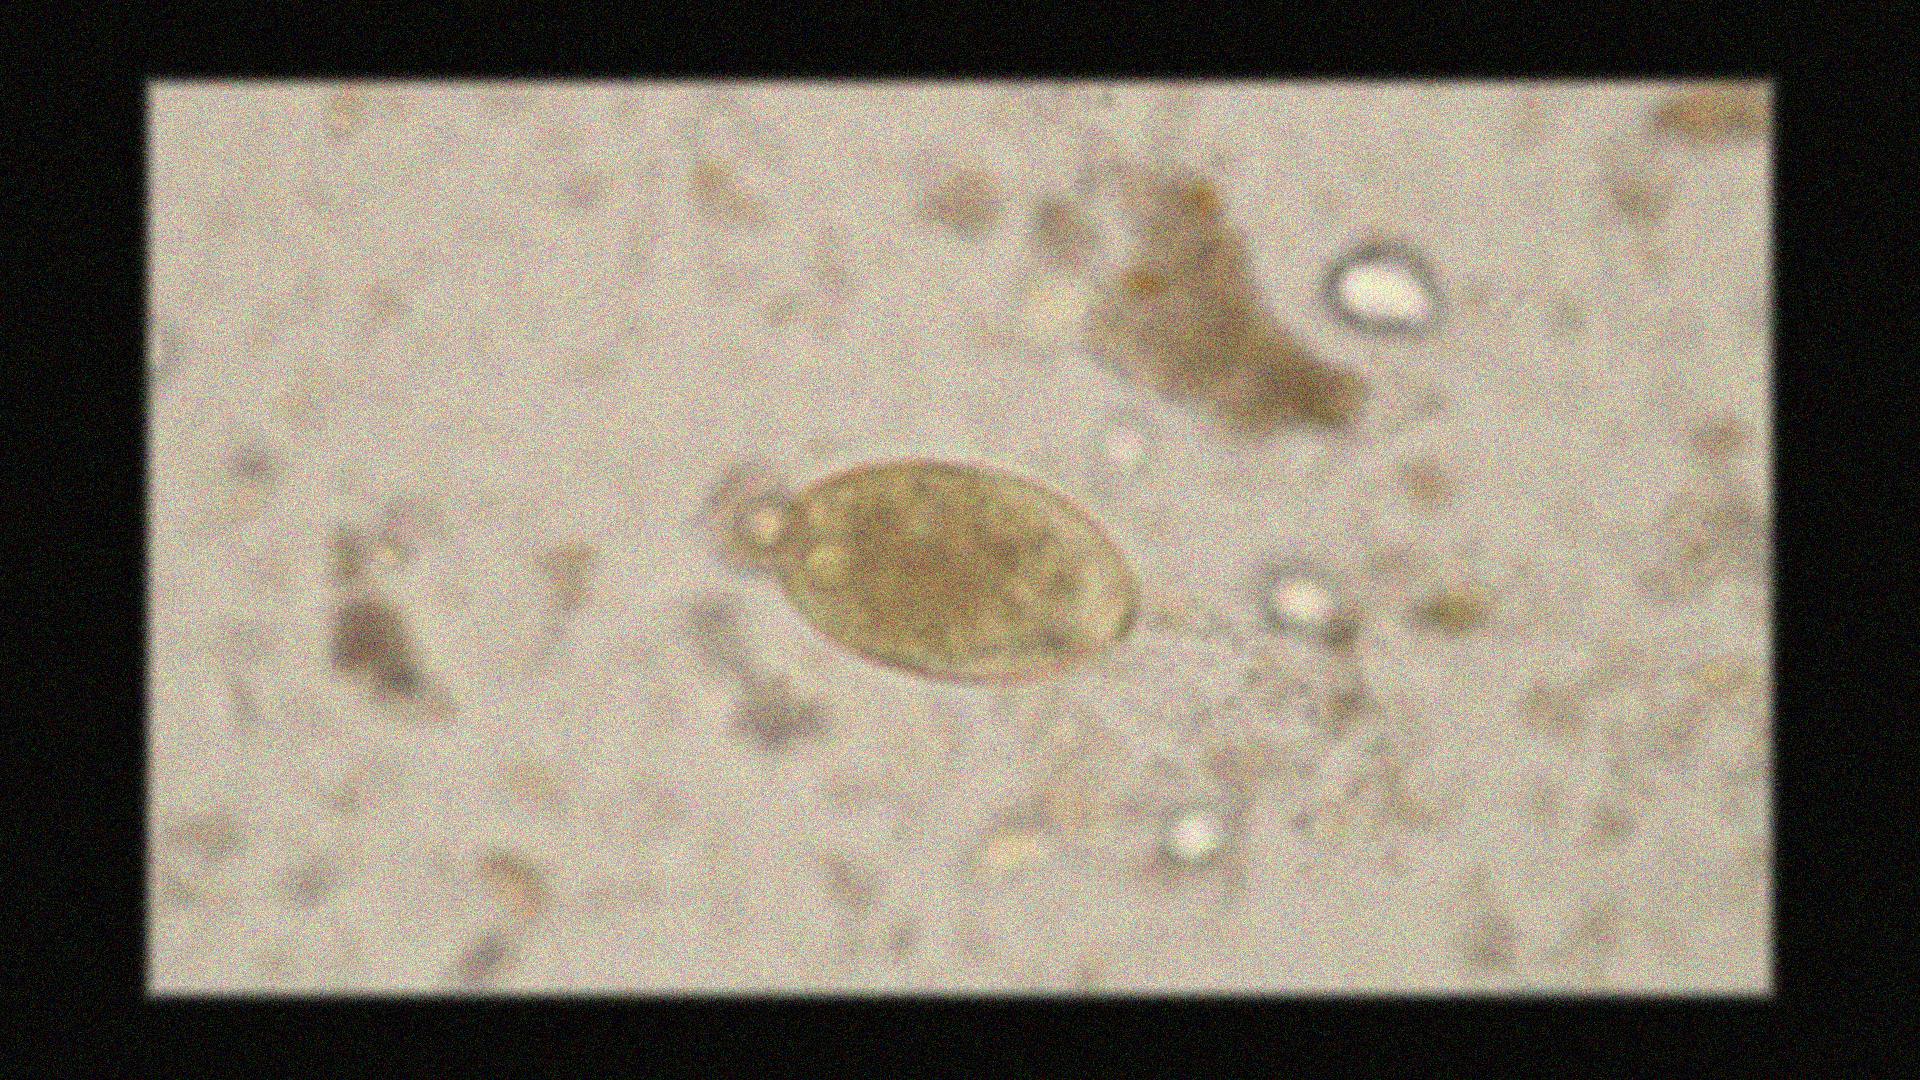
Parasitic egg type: Fasciolopsis buski